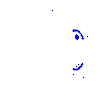
Particle: pion